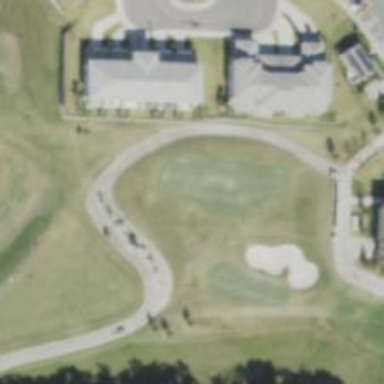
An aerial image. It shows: Golf course.